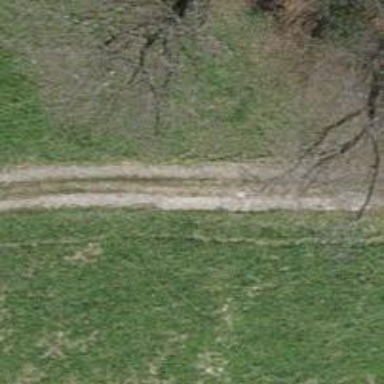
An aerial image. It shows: Track with grade1 tracktype.